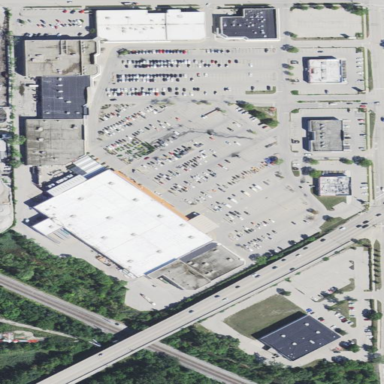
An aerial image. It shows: Retail area.